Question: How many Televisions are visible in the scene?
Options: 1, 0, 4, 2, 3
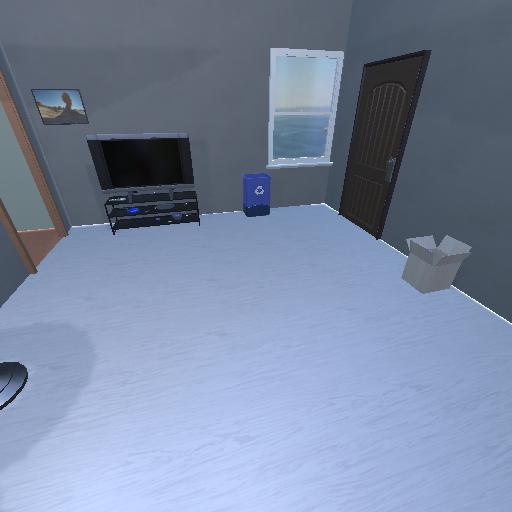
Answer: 1